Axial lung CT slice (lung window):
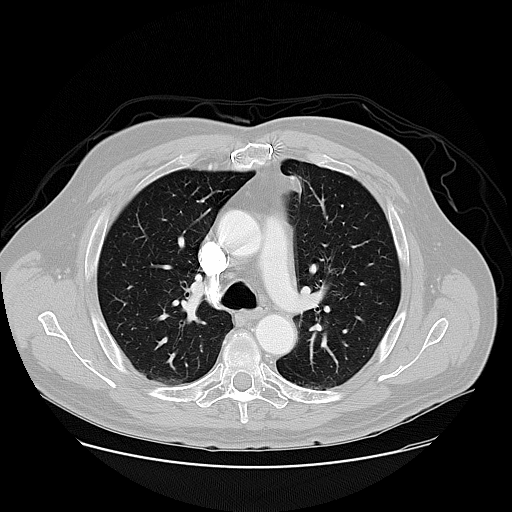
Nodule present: no